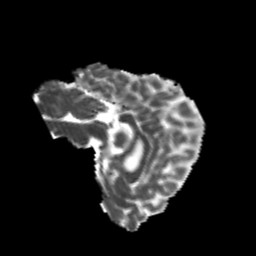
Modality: MD
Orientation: sagittal
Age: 22
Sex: female
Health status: healthy
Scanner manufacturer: philips
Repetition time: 7.393 s
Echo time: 0.08599 s